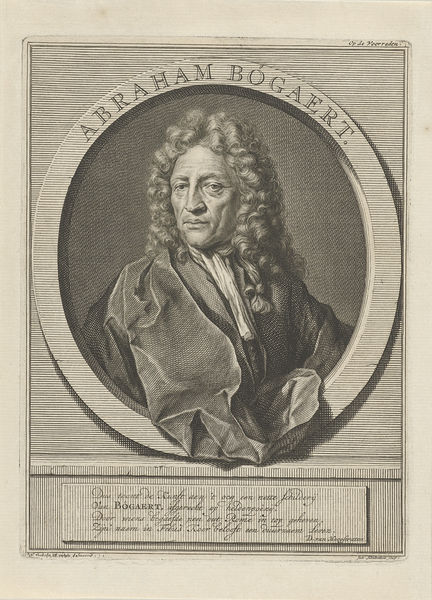
Titel: Portret van Abraham Bogaert
Künstler: Jacob Houbraken
Standort: Amsterdam
Institution: Rijksmuseum
Schlagwörter: homme, nez, gravure, portait, perruque, bogaert, abraham bogaert